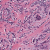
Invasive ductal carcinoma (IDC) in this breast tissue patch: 1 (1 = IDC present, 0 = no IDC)